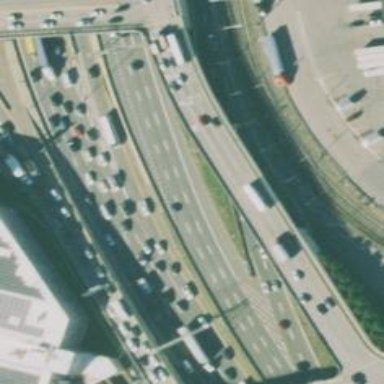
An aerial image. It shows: Motorway junction.